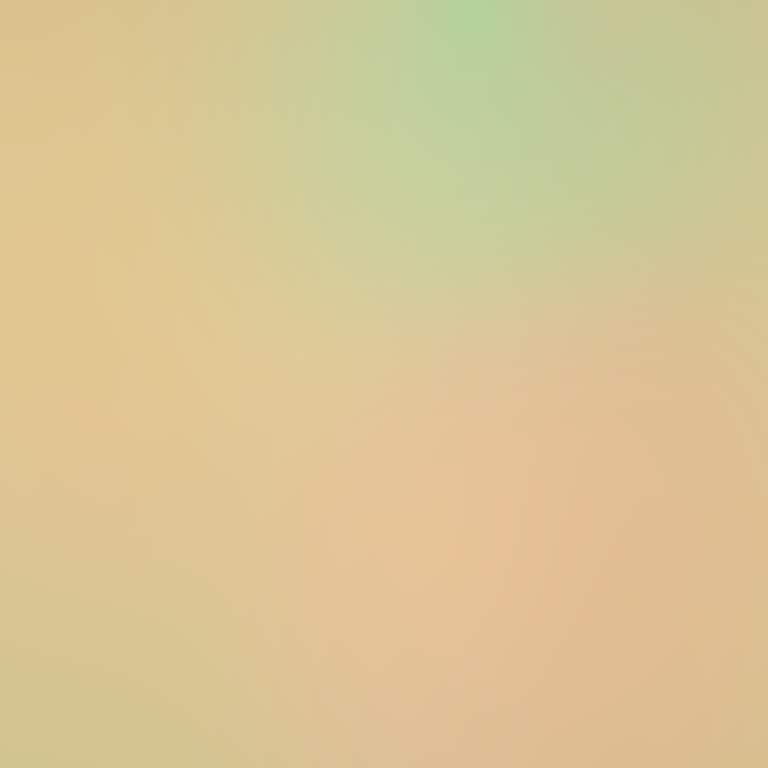
Abstract light effect, smooth gradient from soft beige to gentle mint, serene atmosphere, diffuse glow, no room, no furniture, no objects.